Question: I have an 'Ember.ArrayProxy' created like this:
'''
Em.ArrayProxy.createWithMixins(Em.Array, Em.MutableArray, Em.SortableMixin, {
content : Em.A(arr),
sortProperties : properties,
sortAscending : fn ? fn : void(0)
}).reopen({
isEmpty: function(){
return this.get('length') < 1;
}
});
'''
Data-binding works pretty well when i use 'pushObject' or 'sortBy' on array. But i have no updates in html when I use 'removeObject' on this array. How could i fix that?
My Ember:
'''
DEBUG: -------------------------------
DEBUG: Ember : 1.7.1+pre.c1ec09ad
DEBUG: Ember Data : 1.0.0-beta.9
DEBUG: Handlebars : 1.3.0
DEBUG: jQuery : 2.0.3
DEBUG: -------------------------------
'''
---
I noticed very strange behaviour when removing objects from the list:

There is my simpified template in 'templates/order/list.handlebars':
'''
<ul class="scrollable_list">
{{#each group in orders}}
<li class="group">
<div class="group_title">
Orders at {{format_date group.date f="DD.MM.YYYY"}}
<div class="label">{{group.count}}</div>
</div>
</li>
<ul>
{{#each order in group.orders}}
<li {{bind-attr class=':order order.is_mine order.is_claimed'}}>
{{#link-to 'orders.group.show' controller.group order}}
{{partial 'order/item'}}
{{/link-to}}
</li>
{{/each}}
</ul>
{{/each}}
</ul>
'''
Object 'orders' is 'ArrayProxy' of 'Ember.Object'. Array is created by 'this.create_sortable_array'. Each object in array has this structure:
'''
Em.Object.create({
date : date,
time : date.getTime(),
orders : this.create_orders_array()
})
'''
Property 'orders' is 'ArrayProxy' too. Each item is 'DS.Model' instance.
Methods:
:
'''
create_orders_array: function(){
return this.create_sortable_array([], ['id'], true, function(a, b){
a = Number(a);
b = Number(b);
return a > b ? 1 : -1
});
}
'''
:
'''
create_sortable_array: function(arr, properties, desc, fn){
desc = (typeof desc == 'undefined' || desc == null) ? false : desc;
fn = fn || void(0);
return Em.ArrayProxy.createWithMixins(
Em.MutableArray,
Em.MutableEnumerable,
Em.SortableMixin, {
content : Em.A(arr),
sortProperties : properties,
sortAscending : fn ? fn : void(0)
}).reopen({
isEmpty: function(){ return this.get('length') < 1 }
});
}
'''
Template will be rendered in '{{outlet orders}}' by router:
'''
App.OrdersRoute = App.AppRoute.extend({
renderTemplate: function(){
this._super()
this.render('order/list', into: 'orders', controller: 'orders')
this.render({'order/show', into: 'orders', outlet: 'main_view'})
this.render('order/smart_search', into: 'application', outlet: 'smart_search', controller: 'orders')
}
});
'''
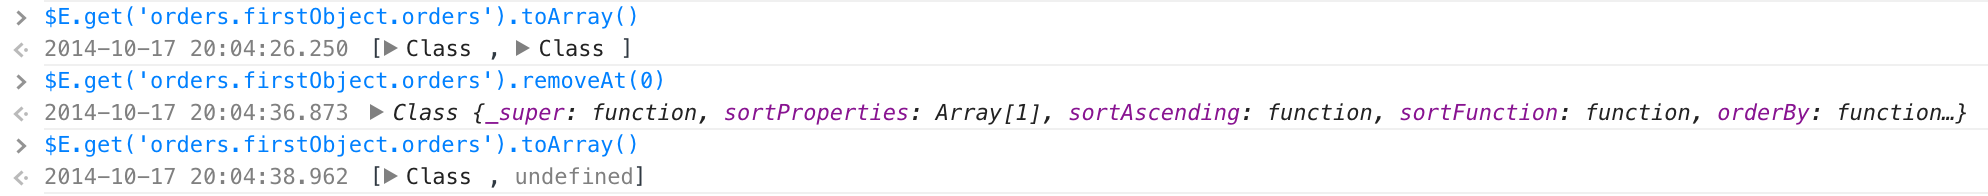
Answer: The problem was with third-party lib that replace 'removeAt' method of 'Array.prototype' with it's own method. So in case when Ember removes elements from array it uses it's own 'removeAt' which was replaced with another one. In this case some Ember hooks were not invoked and mutation mechanism was unable to detect any changes. Thanks all for help and suggestions.